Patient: sex M, age 54
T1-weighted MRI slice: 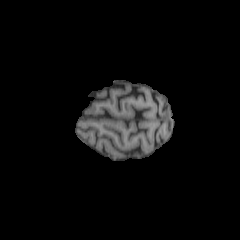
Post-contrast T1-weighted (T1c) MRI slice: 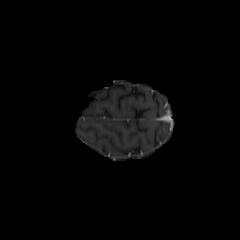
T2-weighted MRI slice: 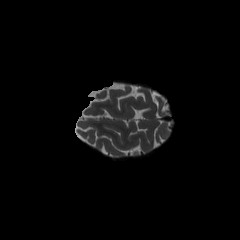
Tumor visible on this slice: no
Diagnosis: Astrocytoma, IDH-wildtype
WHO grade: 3